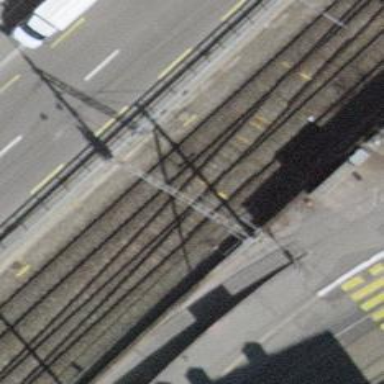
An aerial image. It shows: Rail siding with electrified contact lines.